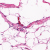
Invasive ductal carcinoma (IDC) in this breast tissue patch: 0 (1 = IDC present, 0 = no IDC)